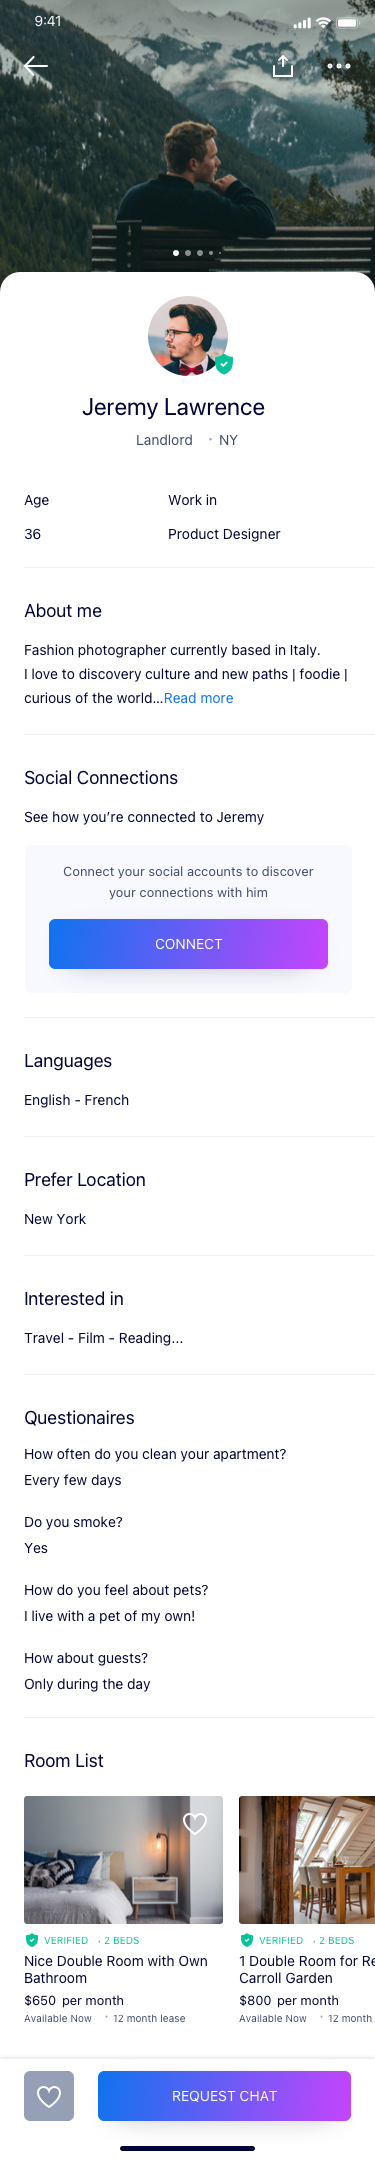
Text in this UI design:

Jeremy Lawrence
Landlord
NY
·
Age
Work in
36
Product Designer
About me
Fashion photographer currently based in Italy.
I love to discovery culture and new paths | foodie | curious of the world…Read more
Languages
English - French
Prefer Location
New York
Interested in
Travel - Film - Reading...
Questionaires
How often do you clean your apartment?
Every few days
Do you smoke?
Yes
How do you feel about pets?
I live with a pet of my own!
How about guests?
Only during the day
Room List
Nice Double Room with Own Bathroom
$650
per month
12 month lease
Available Now
·
1 Double Room for Rent in Carroll Garden
$800
per month
12 month lease
Available Now
·
Social Connections
See how you’re connected to Jeremy
Connect your social accounts to discover your connections with him